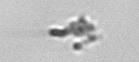
Label: detritus